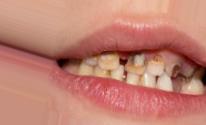
Condition: Caries